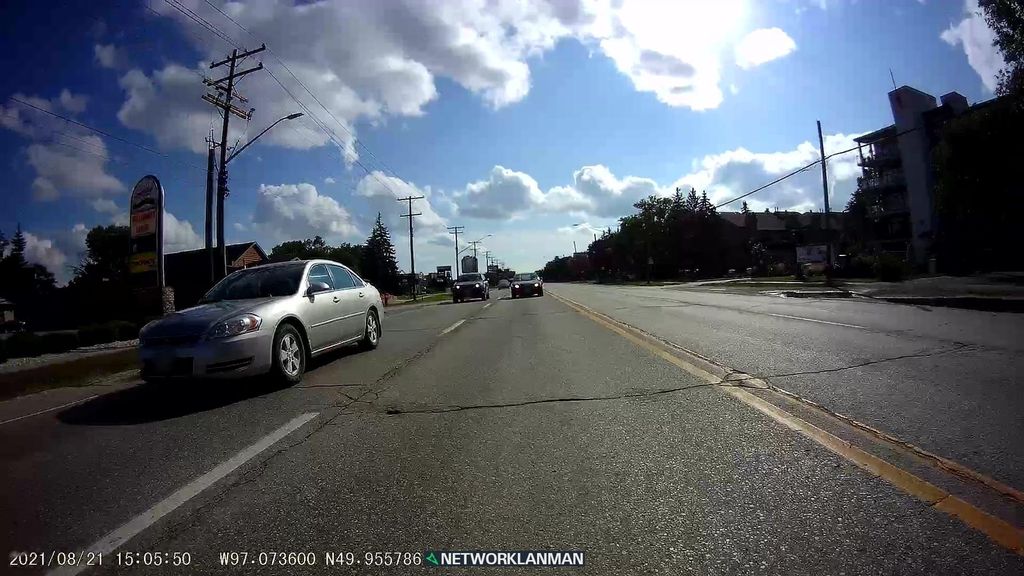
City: winnipeg